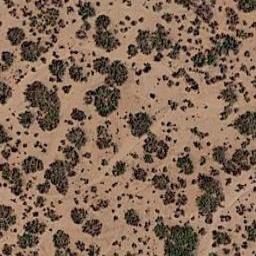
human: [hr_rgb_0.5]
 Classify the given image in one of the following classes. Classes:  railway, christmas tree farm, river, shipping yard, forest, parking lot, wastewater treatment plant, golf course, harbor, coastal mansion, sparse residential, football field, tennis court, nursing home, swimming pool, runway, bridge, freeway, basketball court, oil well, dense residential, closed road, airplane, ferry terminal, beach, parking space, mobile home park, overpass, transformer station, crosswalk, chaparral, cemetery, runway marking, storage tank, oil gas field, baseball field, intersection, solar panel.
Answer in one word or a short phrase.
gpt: chaparral